Question: I have trouble finding the correct SQL Query. As you can see in the picture, I have two Tables ('Table_1' with column 'VEHICULES') and ('Table_2' with column 'IMMATRICULATION' and 'NOMBRE'). In the Table_2 I want to insert in the column ('Nombre') the counted values from the Table_1 of VEHICULE (CarA, CarB and CarC) in the same row of these values as in the picture.
I tried the below query but it is added a value instead of placing it in the same row of CarA, CarB....
'''
INSERT INTO Table_2 (NOMBRE)
VALUES ((SELECT COUNT(*) FROM Table_1 WHERE VEHICULES = 'CarA'),
(SELECT COUNT(*) FROM Table_1 WHERE VEHICULES = 'CarB'),
(SELECT COUNT(*) FROM Table_1 WHERE VEHICULES = 'CarC')
);
'''

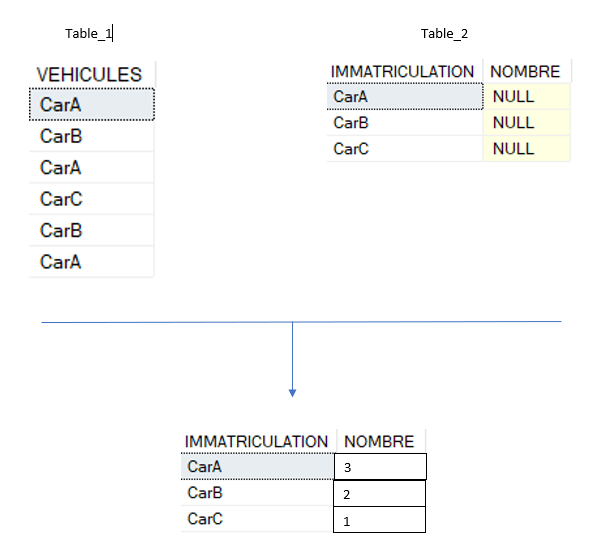
Answer: You seem to want 'update', not 'insert':
'''
update table_2 t2 join
(select vehicules, count(*) as cnt
from table_1
group by vehicules
) t1
on t2.immatriculation = t1.vehicules
set nombre = t1.cnt;
'''